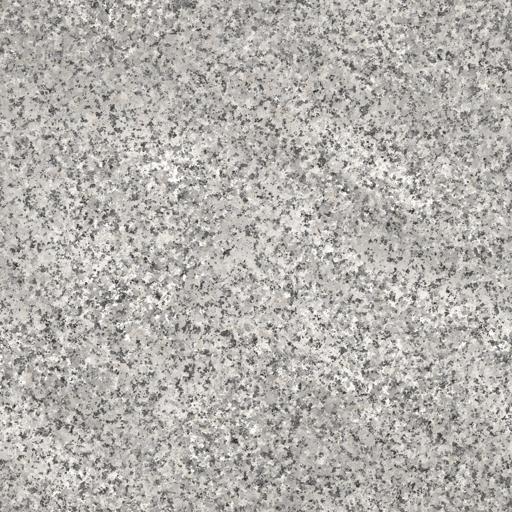
Tags: countertop granite